Field crop: tomato
Growth stage: 1
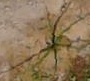
Species: cyperus